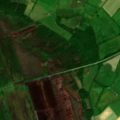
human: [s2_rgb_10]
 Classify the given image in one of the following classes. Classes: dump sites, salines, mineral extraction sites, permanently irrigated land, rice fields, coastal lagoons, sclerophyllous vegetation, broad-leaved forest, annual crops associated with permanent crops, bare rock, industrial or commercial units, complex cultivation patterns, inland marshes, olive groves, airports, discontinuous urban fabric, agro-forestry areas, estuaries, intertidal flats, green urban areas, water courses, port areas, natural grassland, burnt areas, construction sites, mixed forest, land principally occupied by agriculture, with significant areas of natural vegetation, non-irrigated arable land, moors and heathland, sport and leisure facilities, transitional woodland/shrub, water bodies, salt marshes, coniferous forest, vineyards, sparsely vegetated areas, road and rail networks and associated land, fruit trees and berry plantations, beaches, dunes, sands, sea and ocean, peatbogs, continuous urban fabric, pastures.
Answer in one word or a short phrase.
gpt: pastures, complex cultivation patterns, mixed forest, transitional woodland/shrub, peatbogs